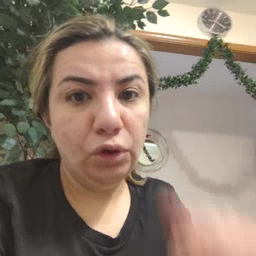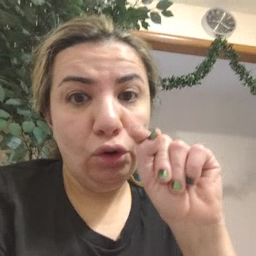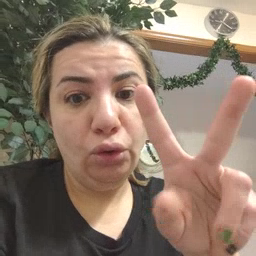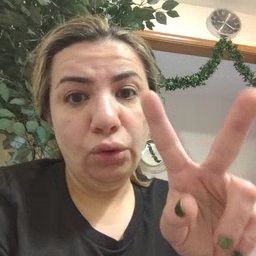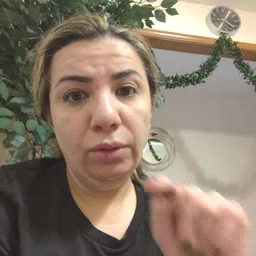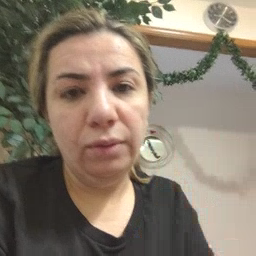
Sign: TV